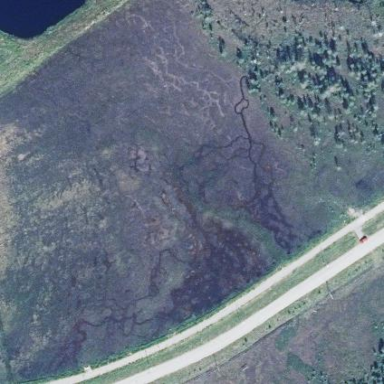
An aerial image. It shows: Marshy wetland area.